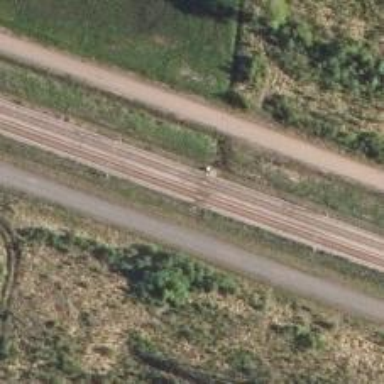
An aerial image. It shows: Railway signal.